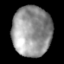
Tissue: lung
Cell type: Myeloid cells
Senescence score: 0.2099
Nuclear area (px): 1924
Mean DAPI intensity: 149.608